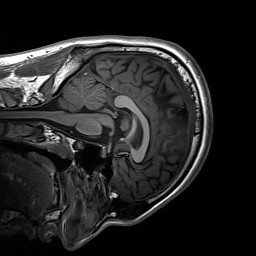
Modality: T1w
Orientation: sagittal
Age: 22
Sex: male
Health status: healthy
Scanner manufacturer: siemens
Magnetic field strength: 3 T
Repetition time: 2.3 s
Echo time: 0.00236 s